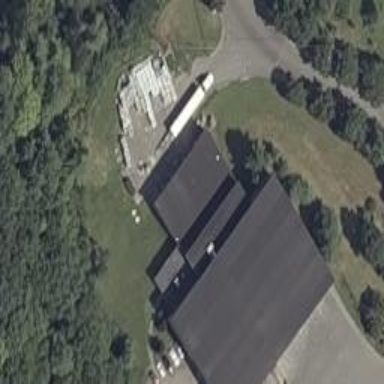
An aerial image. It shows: Commercial building.